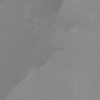
Label: not_dusty